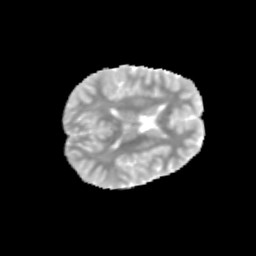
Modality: MD
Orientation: axial
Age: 10
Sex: male
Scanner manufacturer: siemens
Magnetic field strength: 3 T
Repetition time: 3.8 s
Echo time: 0.07 s